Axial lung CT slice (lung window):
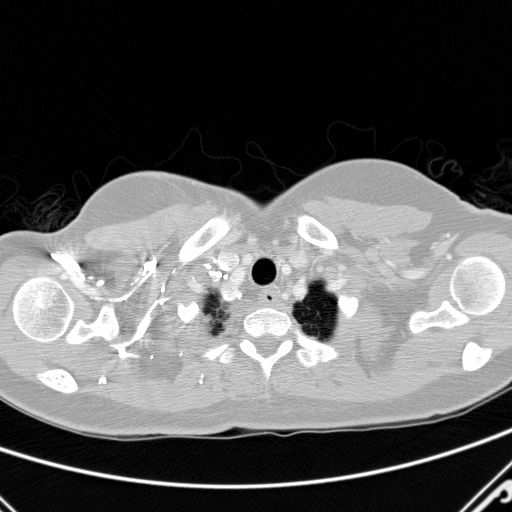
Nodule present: no